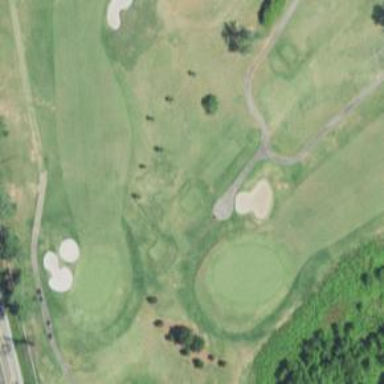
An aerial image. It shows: Service road used as golf cart path.